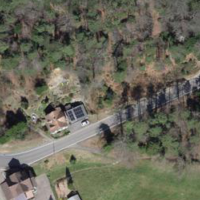
EUNIS habitat code: 43
Species observed at this site:
Tanacetum parthenium